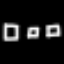
Label: square